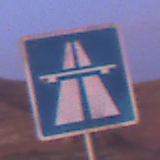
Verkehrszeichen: Autobahn
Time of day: Dawn
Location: Outdoor (Nature)
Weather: PartlyCloudy
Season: NotSpecified
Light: Natural